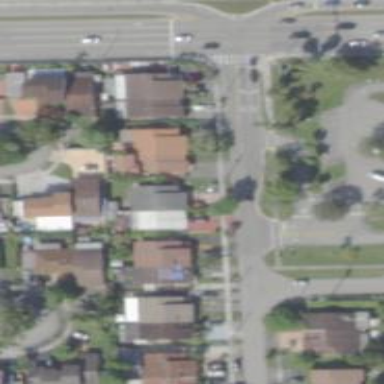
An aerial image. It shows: Residential road.